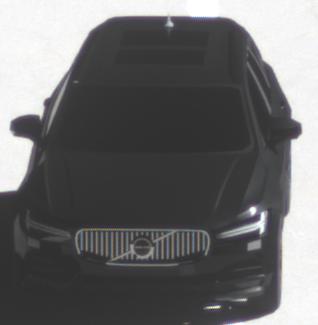
Make: Volvo
Model: V90
Detailed model: -
Model produced from: 2016
Model produced until: 2020
Doors: 5
Color: black
Road condition: dry road
Daytime: morning or afternoon
Contrast: high contrast